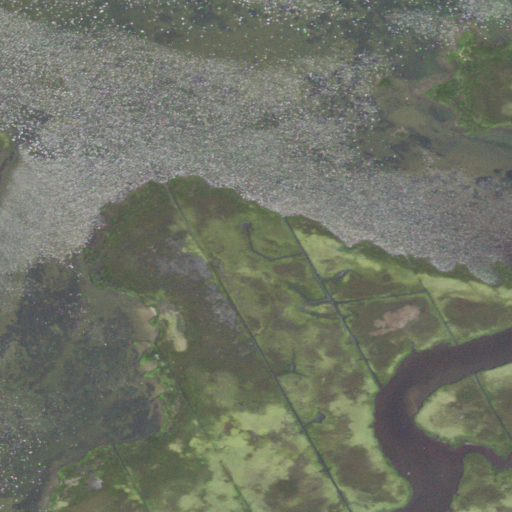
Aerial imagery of cape in New York named Goose Point containing open water and herbaceous wetlands